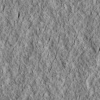
Atmospheric dust classification: not_dusty